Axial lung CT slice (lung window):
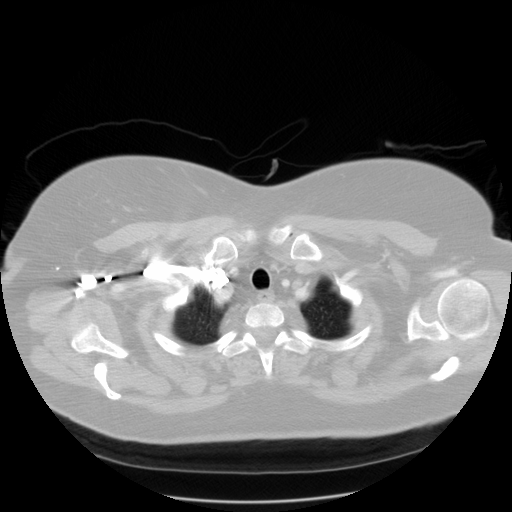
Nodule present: no